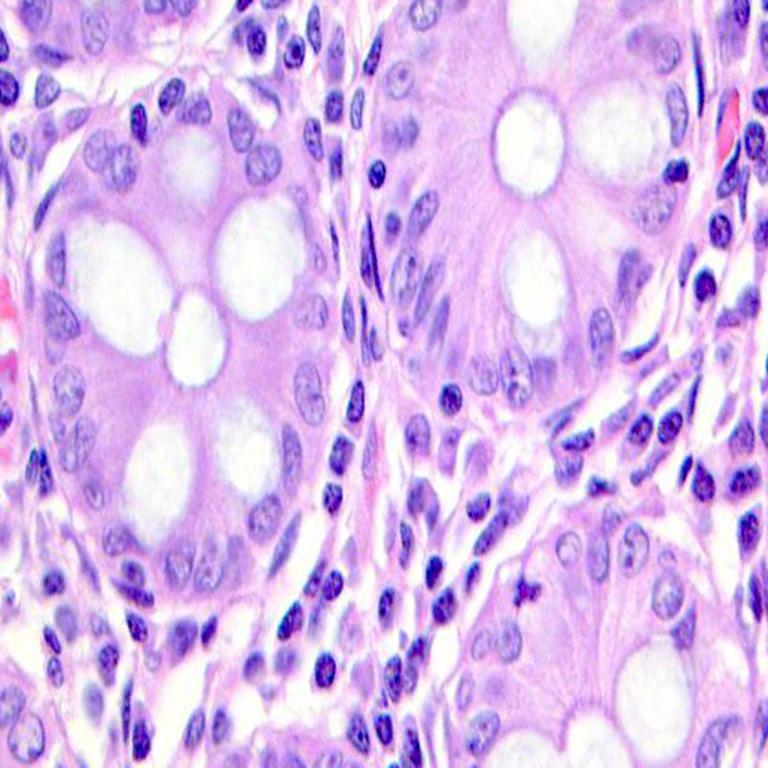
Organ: colon
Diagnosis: benign